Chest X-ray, PA view. Patient: 52 years old, sex F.
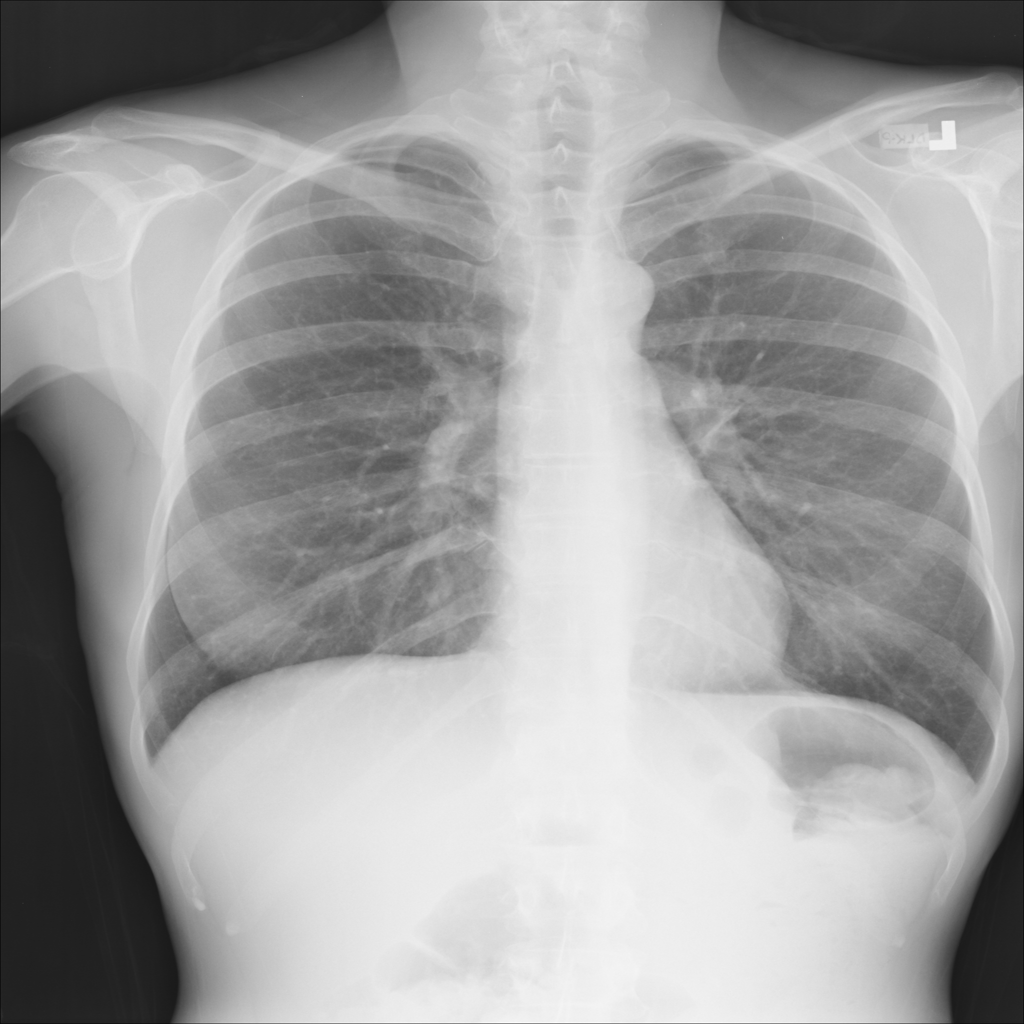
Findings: No Finding